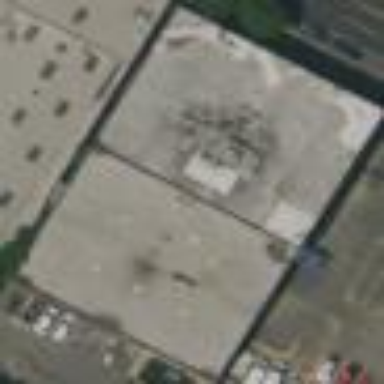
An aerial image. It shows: Commercial building.